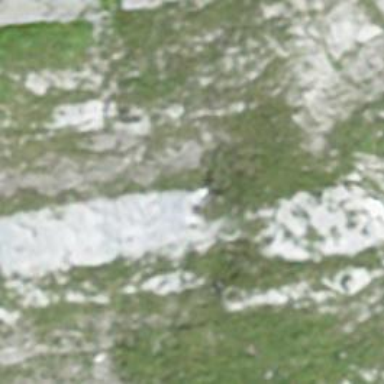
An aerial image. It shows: Natural cliff.